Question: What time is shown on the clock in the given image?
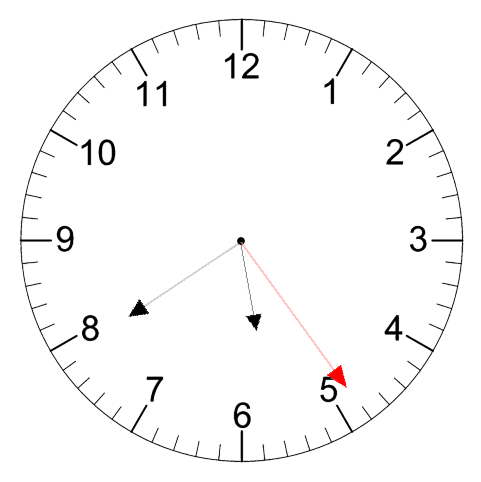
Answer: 05:39:24